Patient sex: M
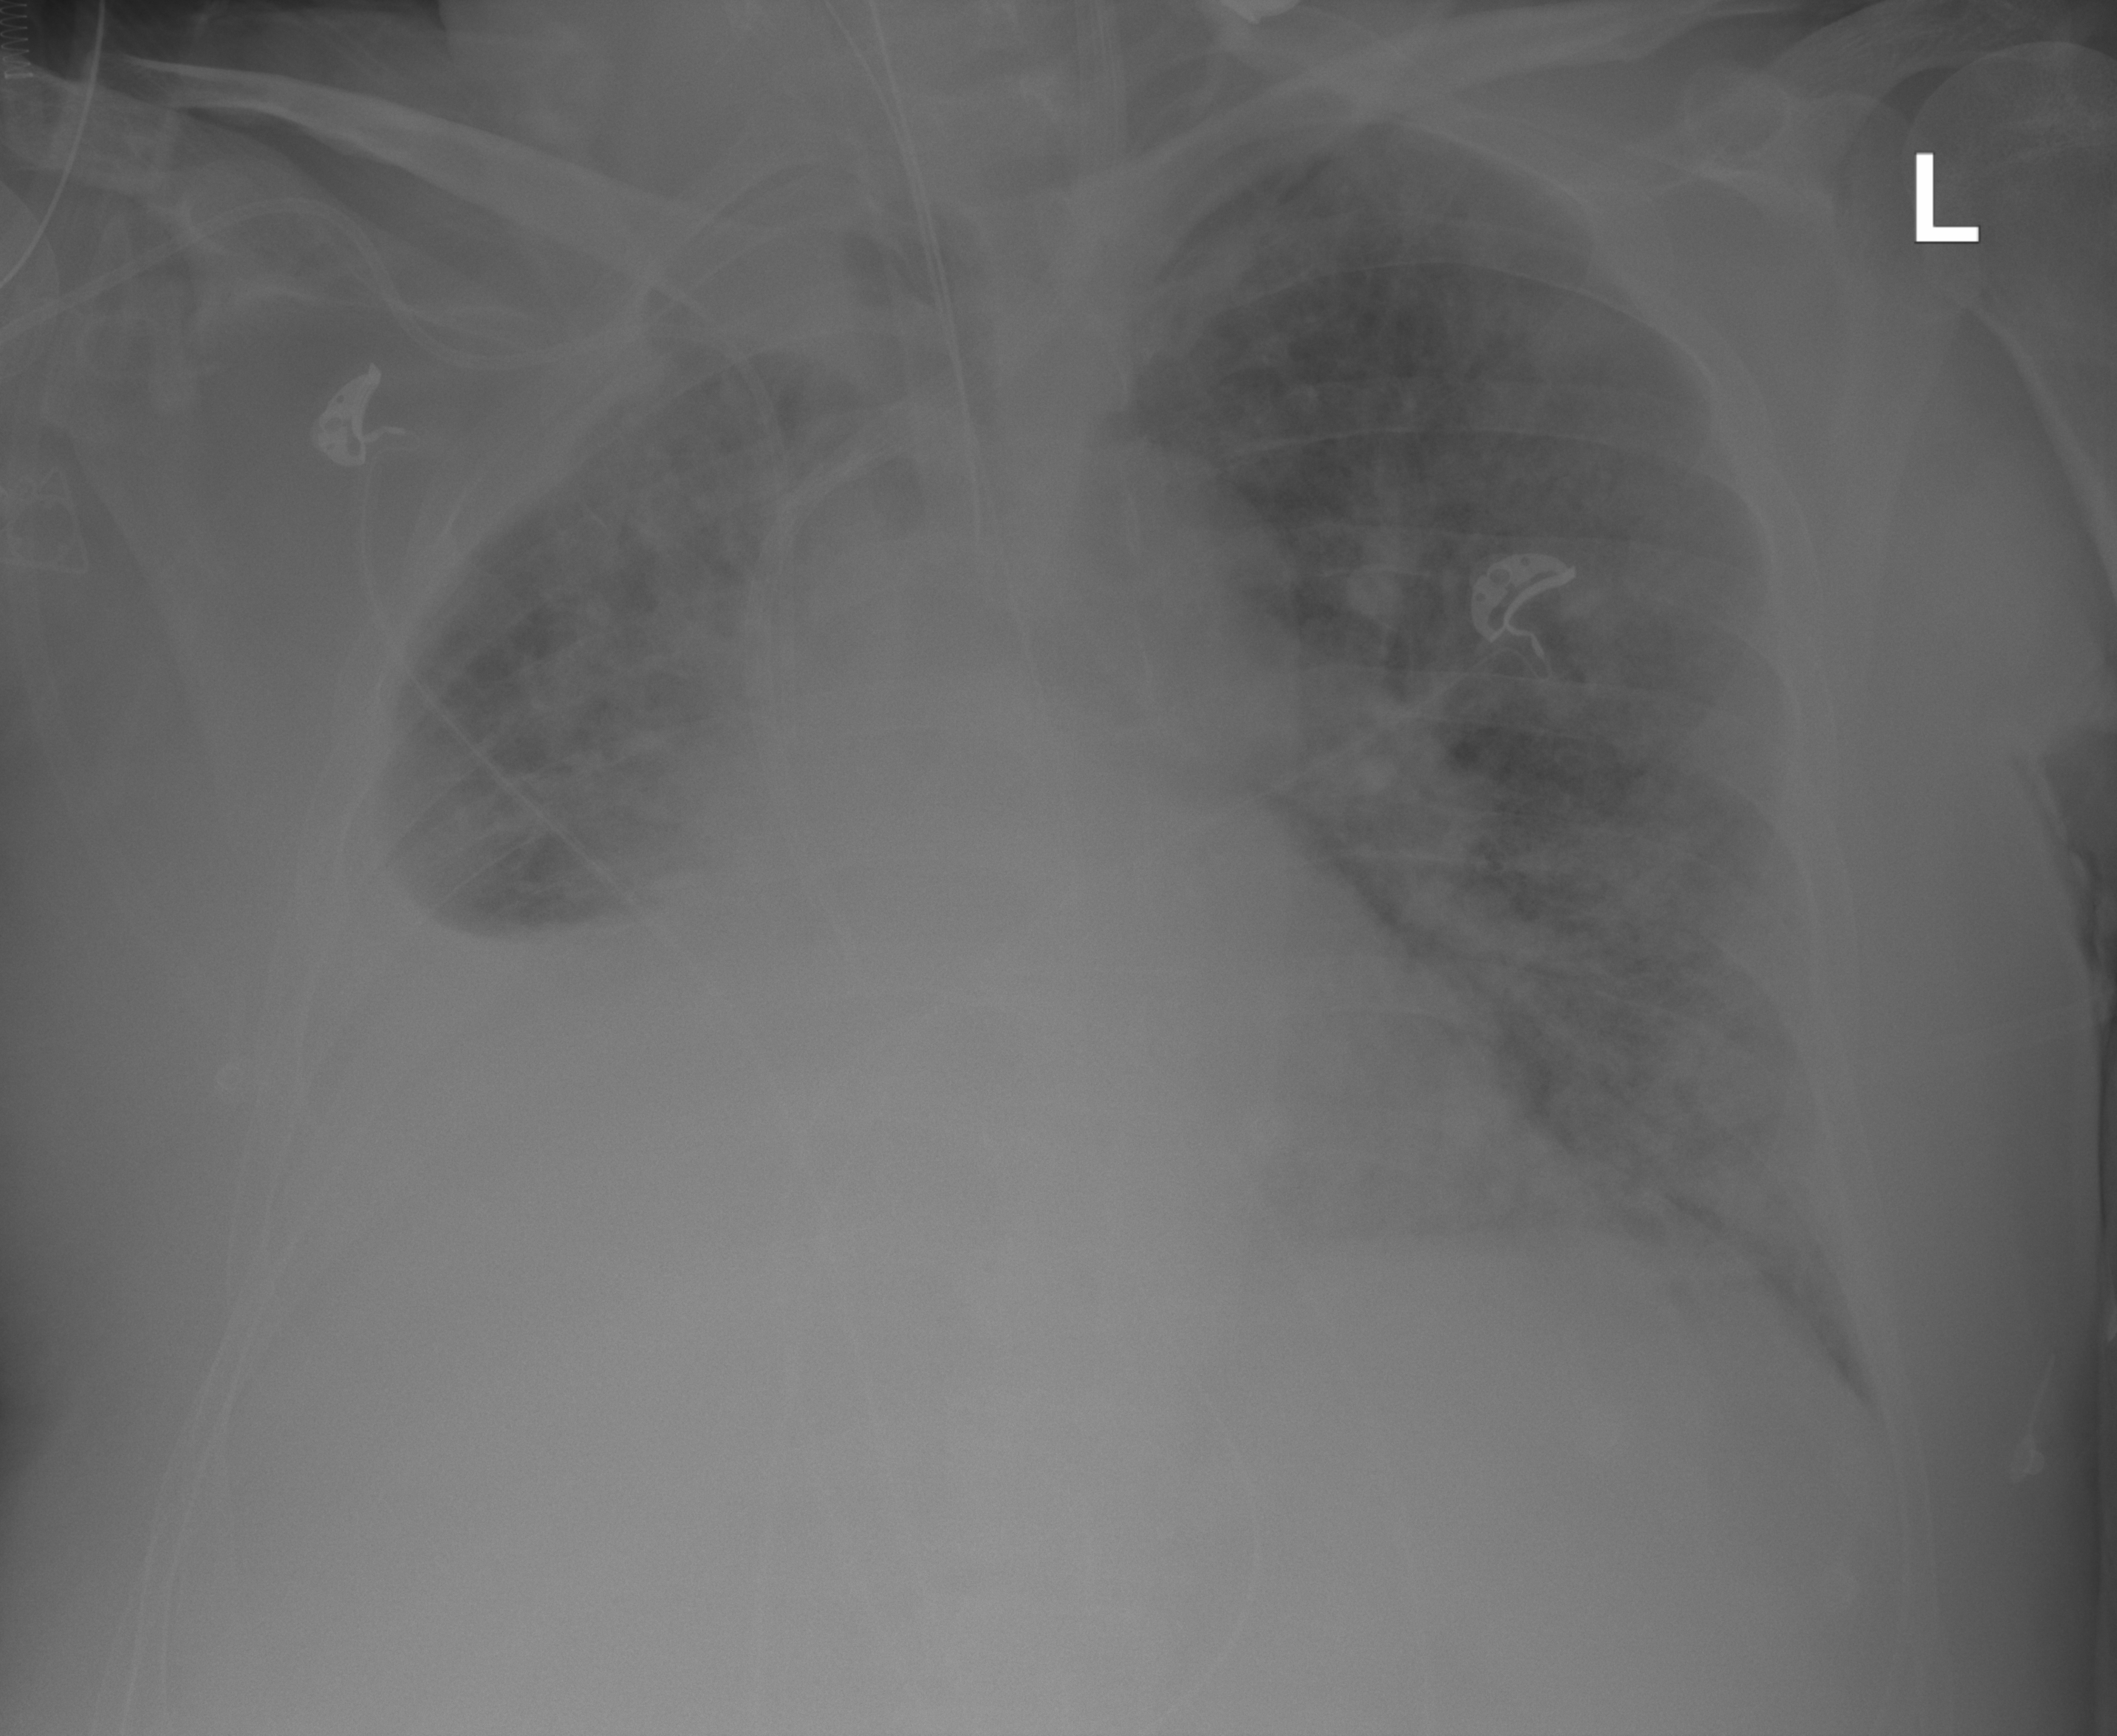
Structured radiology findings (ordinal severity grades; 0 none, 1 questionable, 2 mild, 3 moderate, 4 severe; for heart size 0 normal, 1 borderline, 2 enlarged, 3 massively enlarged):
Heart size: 2
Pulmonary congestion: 2
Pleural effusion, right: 3
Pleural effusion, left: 0
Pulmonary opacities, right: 2
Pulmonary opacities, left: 3
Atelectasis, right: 0
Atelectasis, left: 2